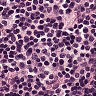
Metastatic tissue present: no